Field crop: maize
Growth stage: 1
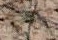
Species: salsola